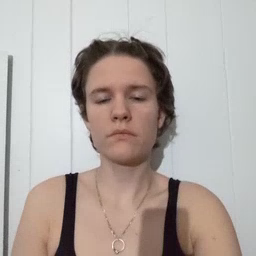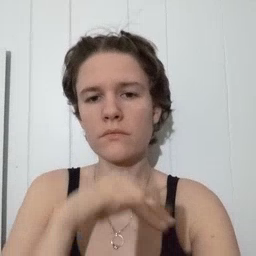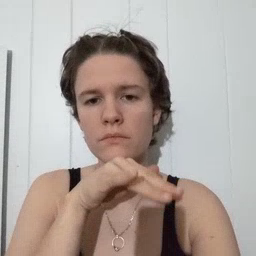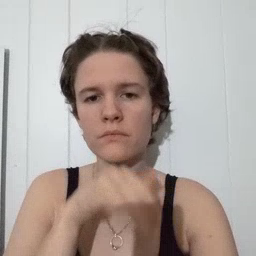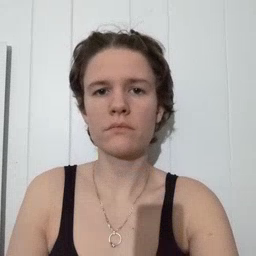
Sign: dirty